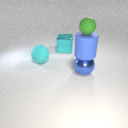
small green rubber sphere above large blue metal sphere